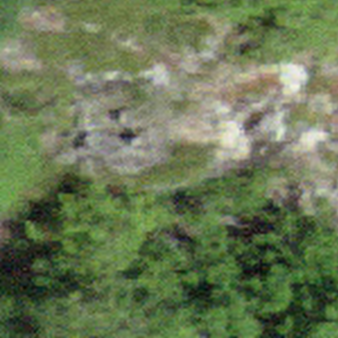
Label: other